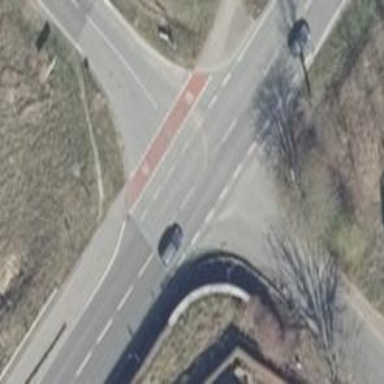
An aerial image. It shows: Road with "give way" sign.